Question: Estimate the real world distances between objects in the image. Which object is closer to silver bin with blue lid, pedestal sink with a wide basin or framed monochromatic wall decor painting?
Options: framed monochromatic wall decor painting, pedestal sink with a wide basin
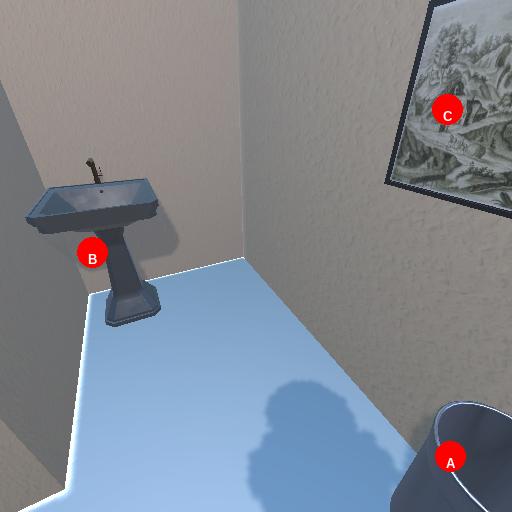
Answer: framed monochromatic wall decor painting